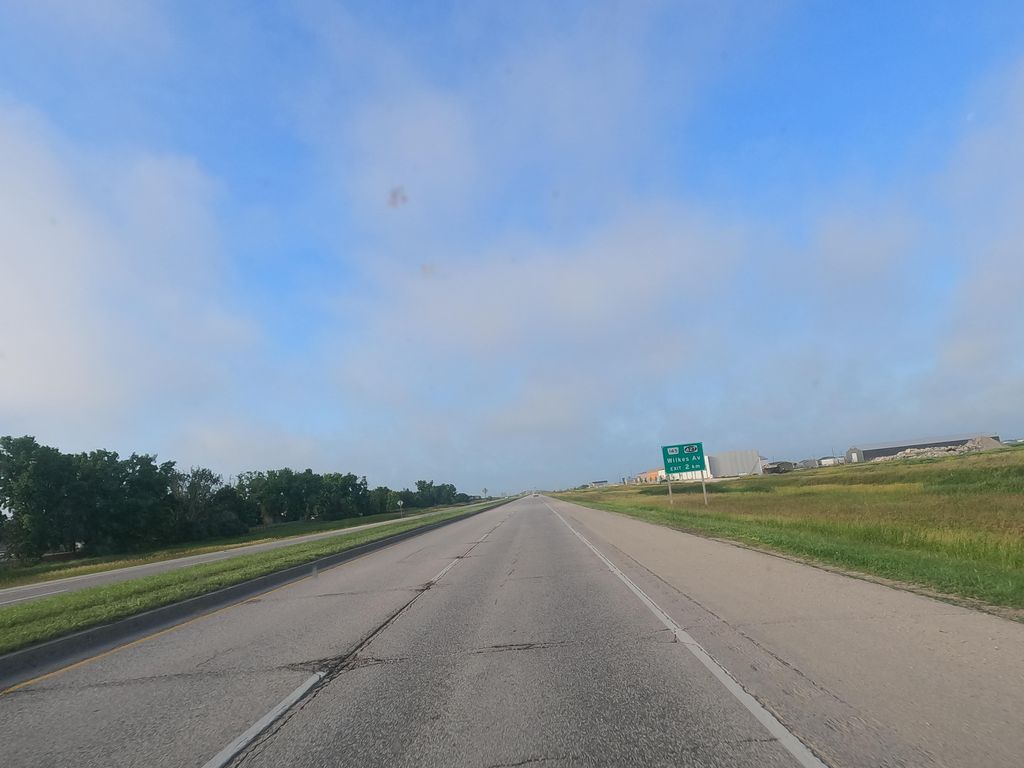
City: winnipeg